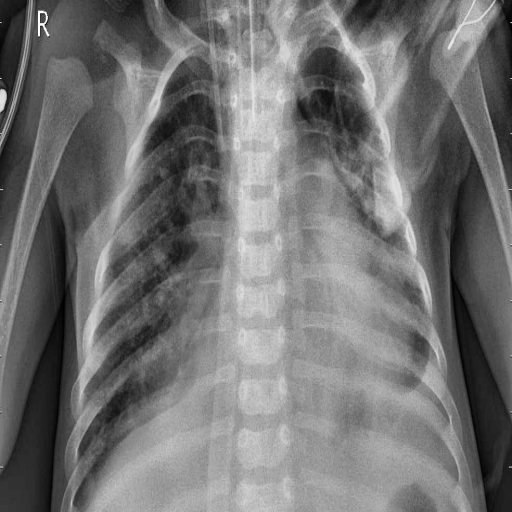
Finding: PNEUMONIA